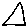
Label: triangle